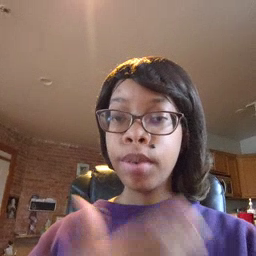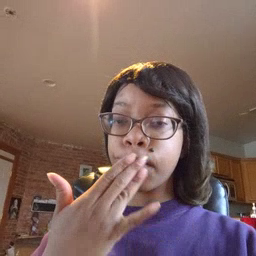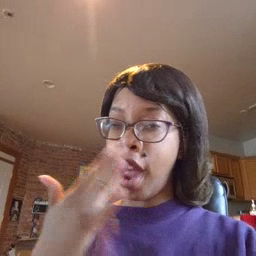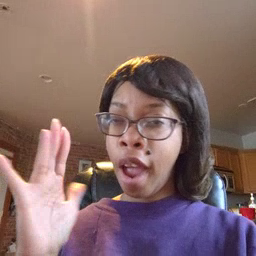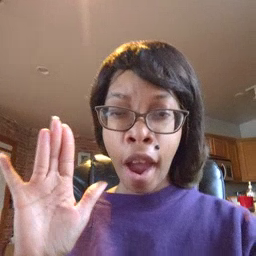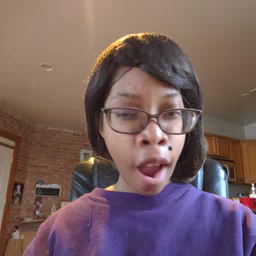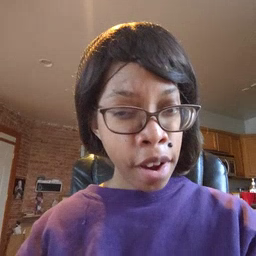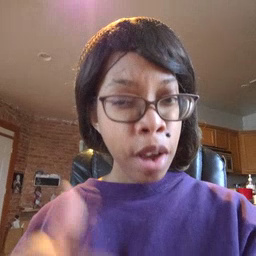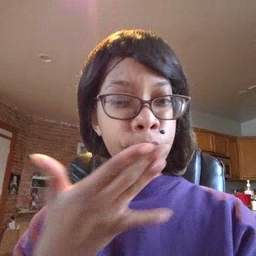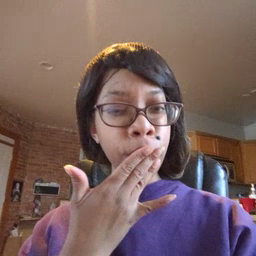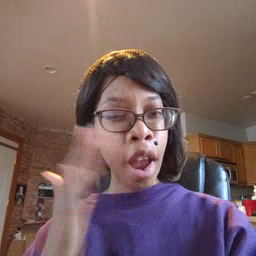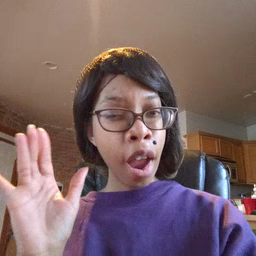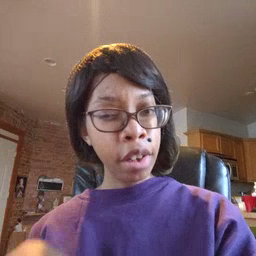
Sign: bad